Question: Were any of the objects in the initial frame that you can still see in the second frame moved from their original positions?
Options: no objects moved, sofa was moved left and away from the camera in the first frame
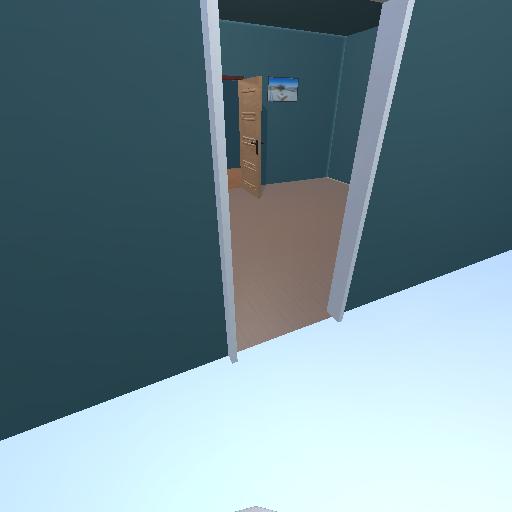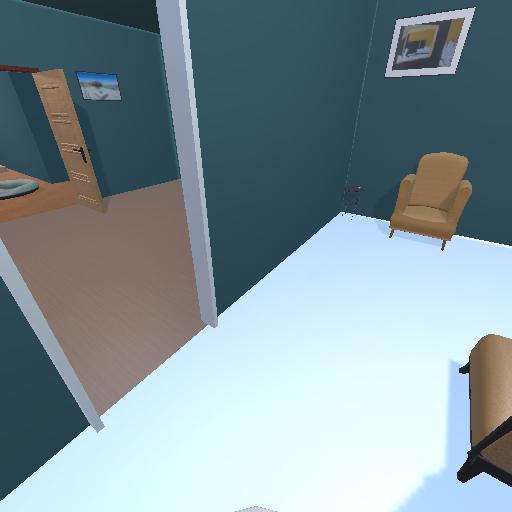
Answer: no objects moved